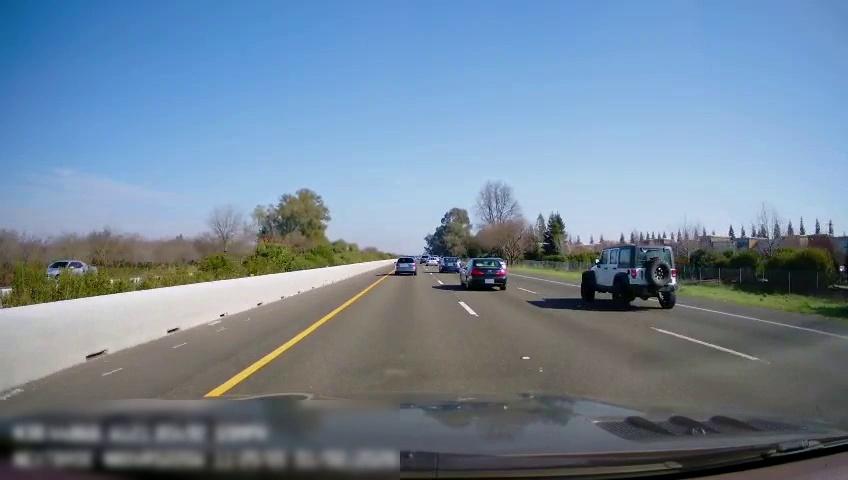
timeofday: Day
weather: Sunny
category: Drivable Space
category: Vehicles | Car
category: Vehicles | SUV
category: Vehicles | SUV
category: Vehicles | SUV
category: Vehicles | SUV
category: Vehicles | Car
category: Vehicles | Car
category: Lanes | Current Lane
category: Lanes | Current Lane
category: Lanes | Alternate Lane
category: Lanes | Alternate Lane